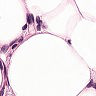
Metastatic tissue present: yes